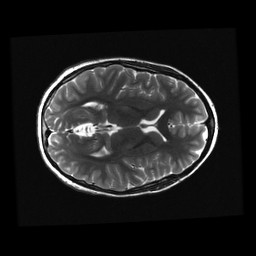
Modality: T2w
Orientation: axial
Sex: female
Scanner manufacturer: ge
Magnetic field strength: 3 T
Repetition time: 5 s
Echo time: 0.101 s